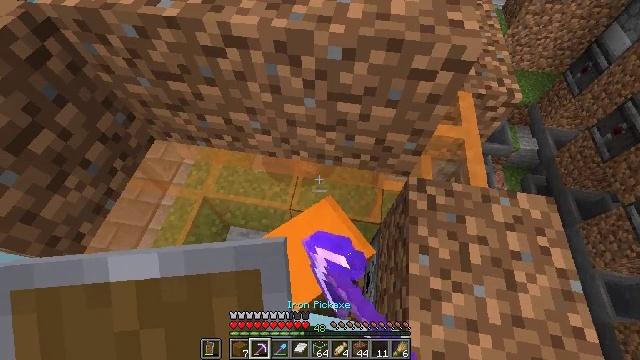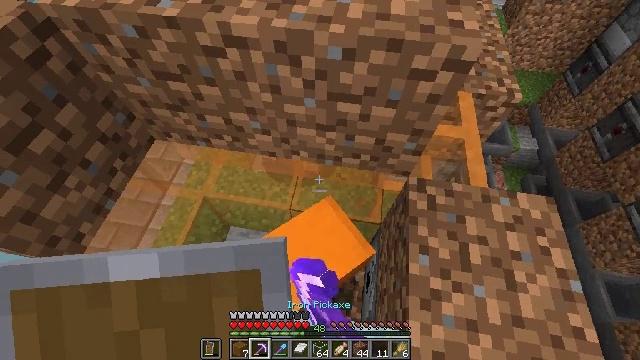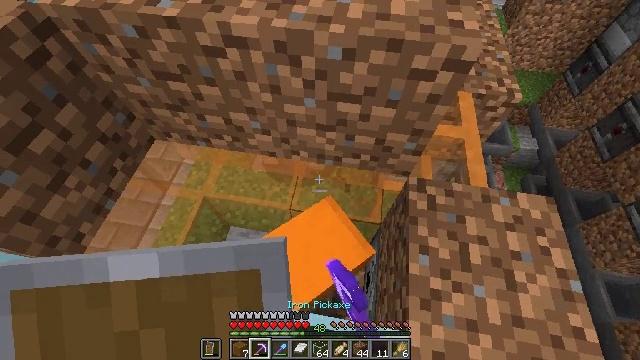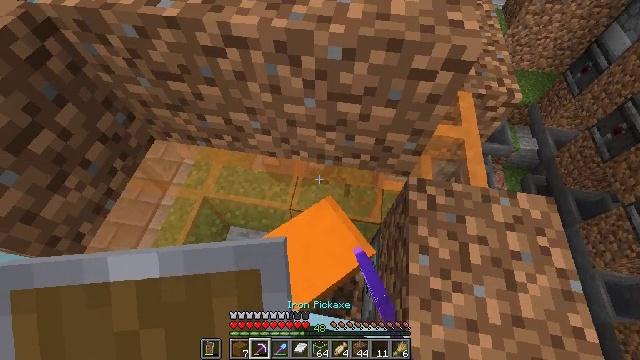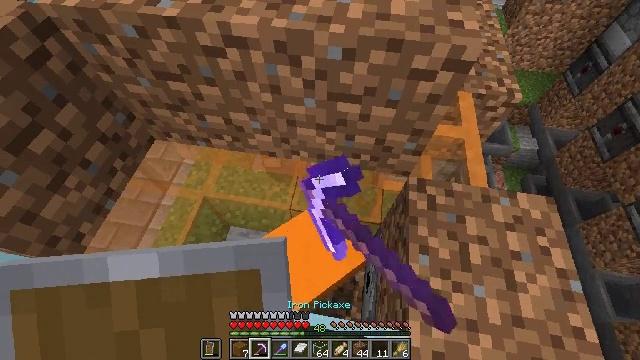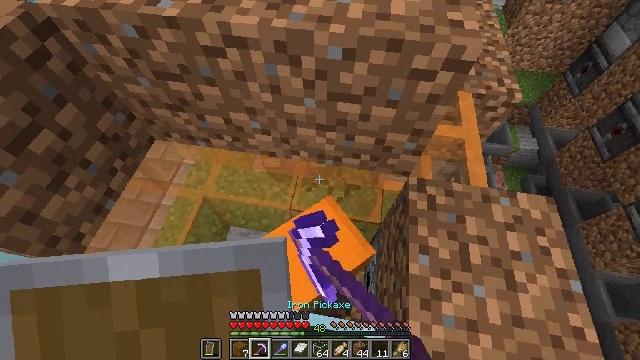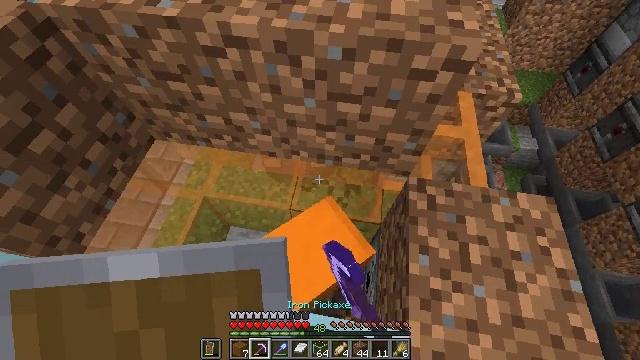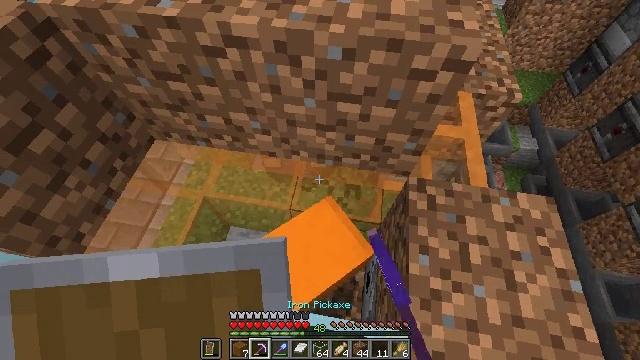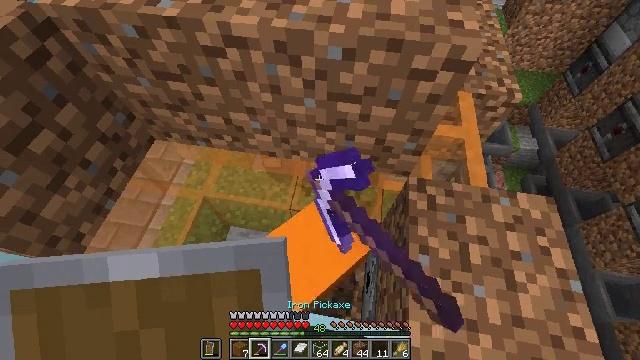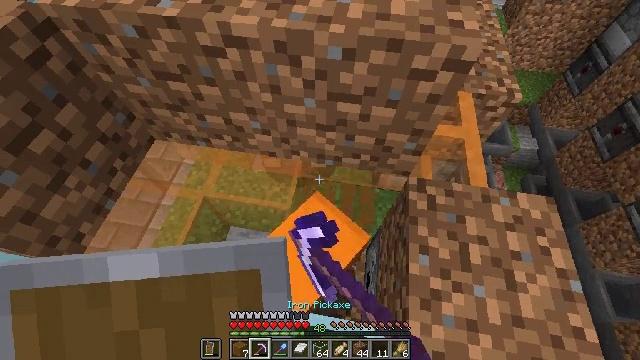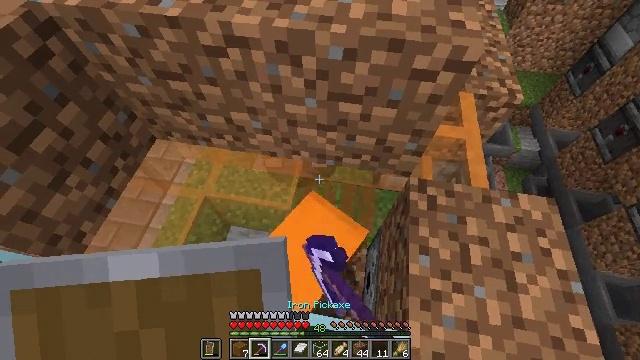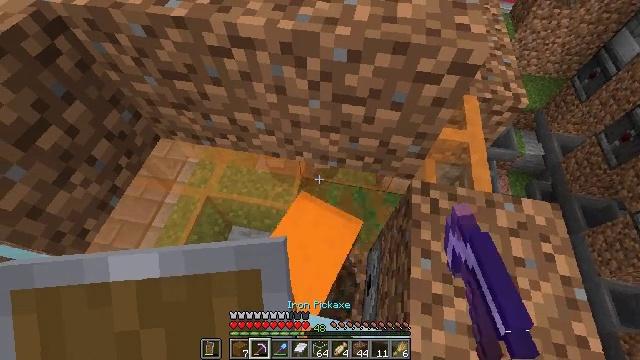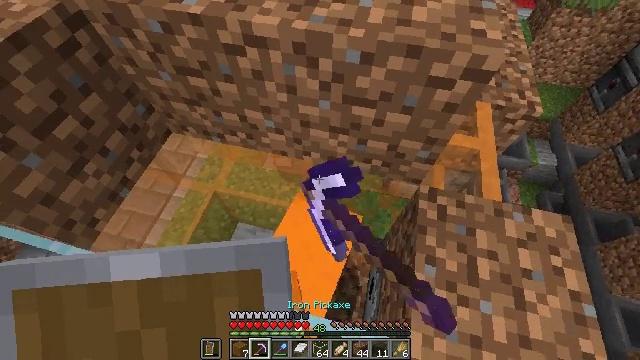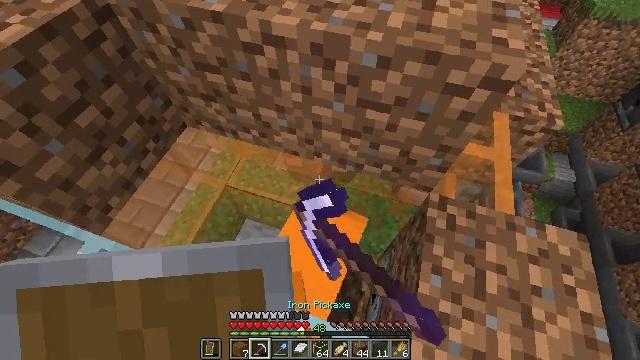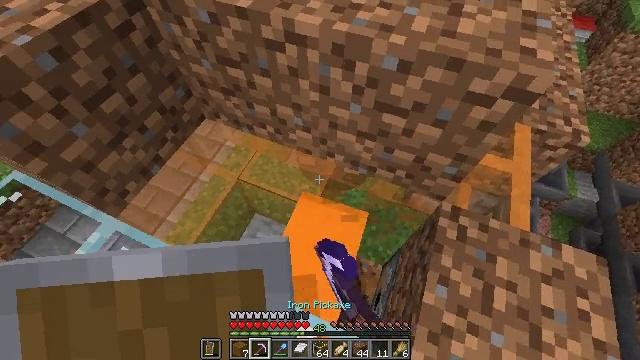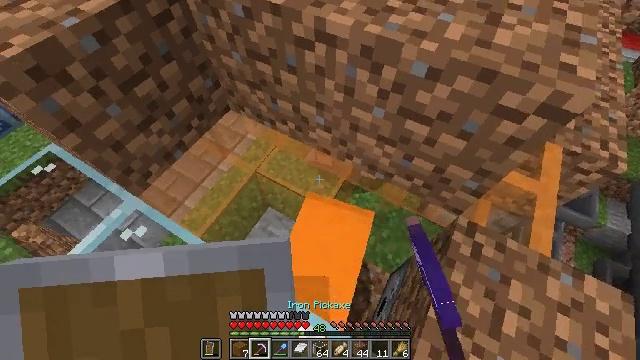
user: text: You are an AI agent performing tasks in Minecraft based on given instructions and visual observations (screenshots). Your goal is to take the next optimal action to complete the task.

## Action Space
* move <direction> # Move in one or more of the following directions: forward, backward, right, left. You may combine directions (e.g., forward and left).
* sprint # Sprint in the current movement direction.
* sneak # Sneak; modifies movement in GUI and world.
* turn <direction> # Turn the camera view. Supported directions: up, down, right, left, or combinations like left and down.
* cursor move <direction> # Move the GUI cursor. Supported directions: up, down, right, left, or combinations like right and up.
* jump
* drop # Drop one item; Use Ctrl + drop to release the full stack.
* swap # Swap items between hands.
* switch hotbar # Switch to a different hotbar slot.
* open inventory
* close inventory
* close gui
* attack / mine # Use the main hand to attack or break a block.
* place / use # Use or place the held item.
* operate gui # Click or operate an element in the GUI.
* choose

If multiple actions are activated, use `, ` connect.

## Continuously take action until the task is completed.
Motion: motion action
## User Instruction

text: Collect the orange stained glass block for reuse.
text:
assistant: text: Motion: attack / mine
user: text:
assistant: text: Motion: attack / mine
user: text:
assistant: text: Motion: attack / mine
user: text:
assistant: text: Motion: attack / mine
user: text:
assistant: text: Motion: attack / mine
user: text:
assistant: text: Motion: attack / mine
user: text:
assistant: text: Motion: attack / mine
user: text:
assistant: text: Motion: attack / mine
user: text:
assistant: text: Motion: attack / mine
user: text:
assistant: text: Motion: attack / mine
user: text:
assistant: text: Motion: turn left, attack / mine
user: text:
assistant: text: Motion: turn left, attack / mine
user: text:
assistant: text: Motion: turn left, attack / mine
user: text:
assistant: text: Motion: turn left, attack / mine
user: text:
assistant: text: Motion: turn left, attack / mine
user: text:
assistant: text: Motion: turn left, attack / mine
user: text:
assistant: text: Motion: turn left, attack / mine
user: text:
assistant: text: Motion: attack / mine
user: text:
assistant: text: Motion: attack / mine
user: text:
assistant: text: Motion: attack / mine
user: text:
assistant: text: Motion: attack / mine
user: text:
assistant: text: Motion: attack / mine
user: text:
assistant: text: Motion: attack / mine
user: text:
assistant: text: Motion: attack / mine
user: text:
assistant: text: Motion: attack / mine
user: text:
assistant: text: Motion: attack / mine
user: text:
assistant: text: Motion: attack / mine
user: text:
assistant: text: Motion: no_op
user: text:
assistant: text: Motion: no_op
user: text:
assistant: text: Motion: no_op